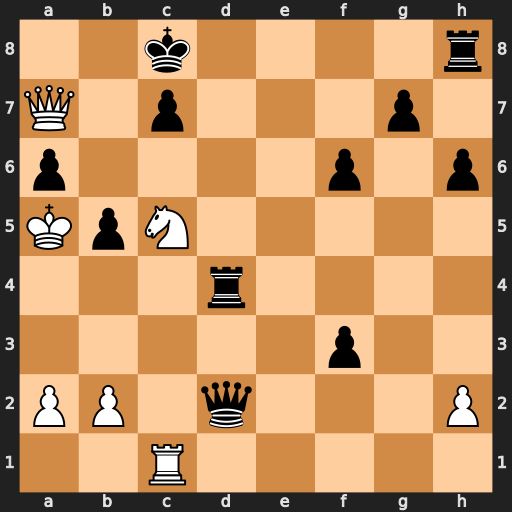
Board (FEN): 2k4r/Q1p3p1/p4p1p/KpN5/3r4/5p2/PP1q3P/2R5
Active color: w
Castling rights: -
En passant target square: -
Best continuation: Rc3 Kd8 Ne6+